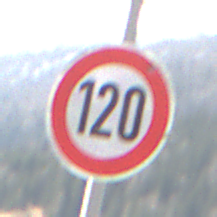
Verkehrszeichen: Geschwindigkeit120
Umgebung: Outdoor, Nature
Tageszeit: Midday
Wetter: PartlyCloudy
Licht: Natural
Jahreszeit: NotSpecified
Kontrast: HighContrast